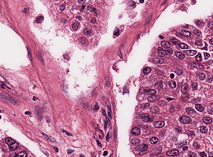
Tumor epithelial tissue: yes
Tumor-associated stroma tissue: yes
Normal tissue: no